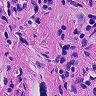
Metastatic tissue present: yes